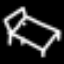
Label: bed